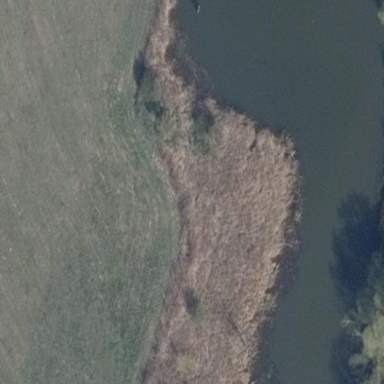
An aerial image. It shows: Reedbed wetland area.